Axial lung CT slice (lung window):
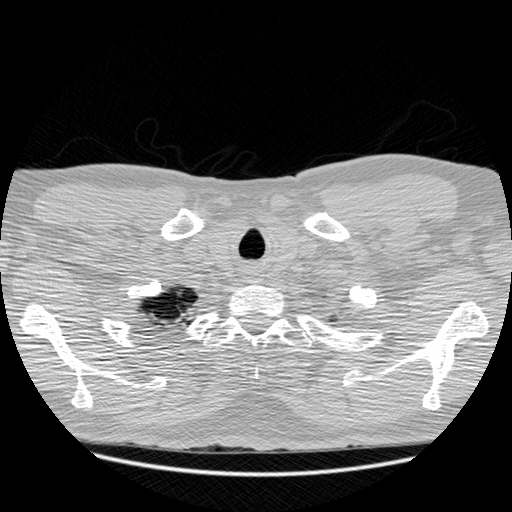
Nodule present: no